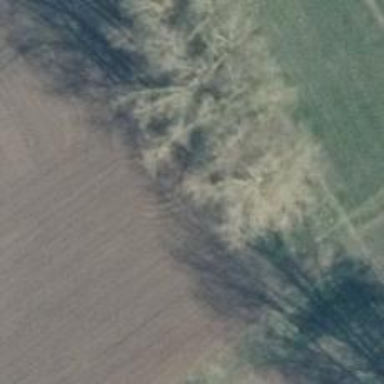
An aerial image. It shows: Row of trees in natural setting.